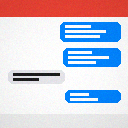
Screen state: on